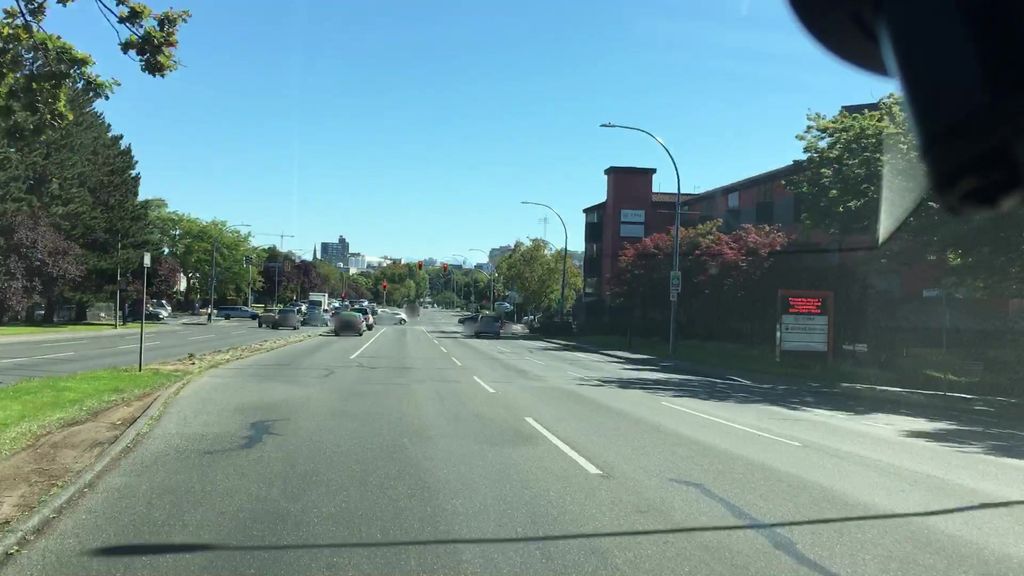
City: victoria